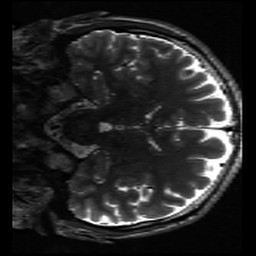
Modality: inplaneT2
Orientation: coronal